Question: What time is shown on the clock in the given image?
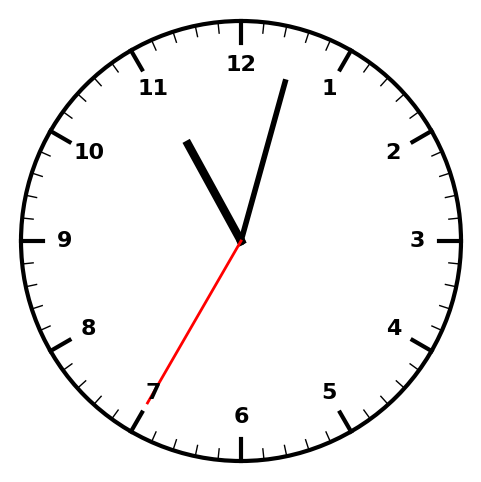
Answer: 11:02:35